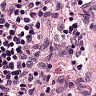
Metastatic tissue present: no